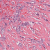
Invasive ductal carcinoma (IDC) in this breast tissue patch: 1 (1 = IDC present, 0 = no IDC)